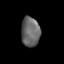
Tissue: skin
Cell type: Epithelial cells
Senescence score: 0.2441
Nuclear area (px): 544
Mean DAPI intensity: 102.947